Interaction volume radius: 5 \u00c5
Interaction volume height: 15 \u00c5
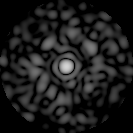
Disorder parameter: 0.8599